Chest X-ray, AP view. Patient: 76 years old, sex F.
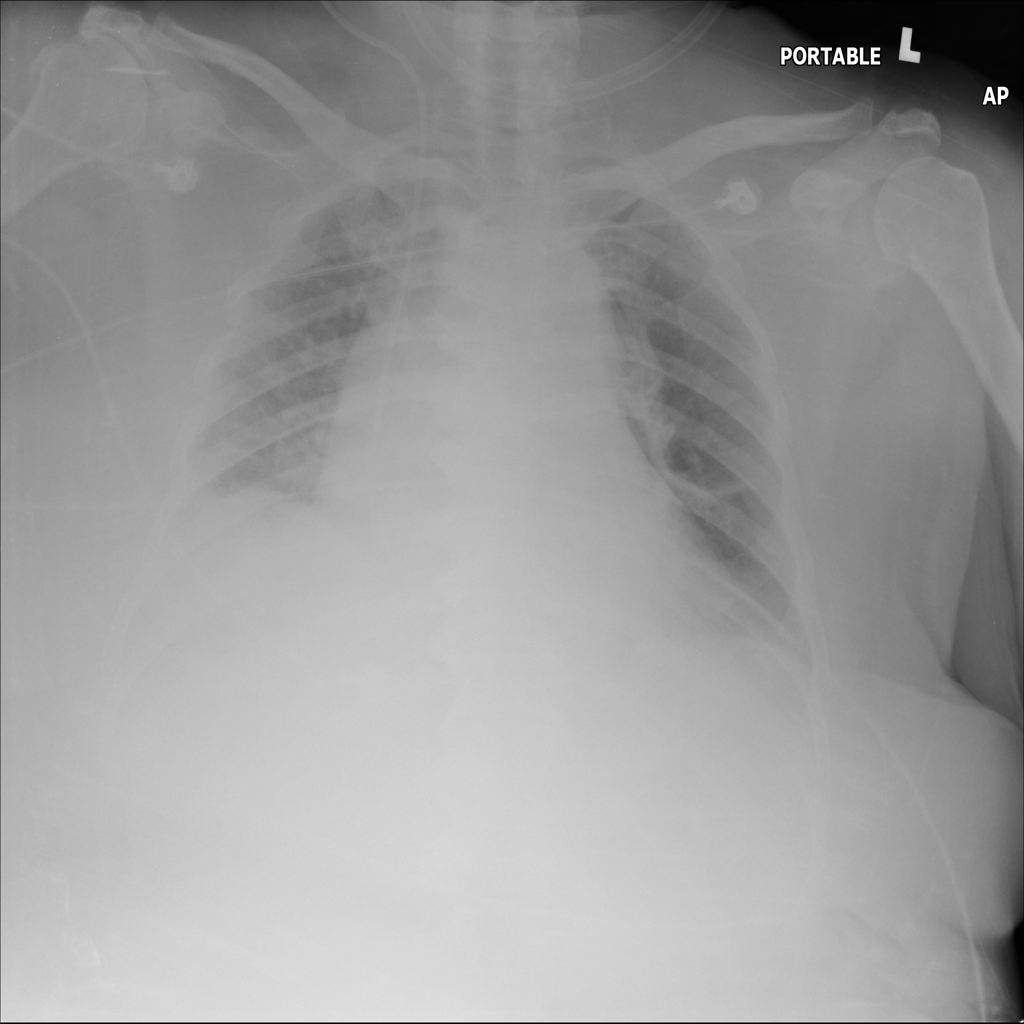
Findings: Atelectasis